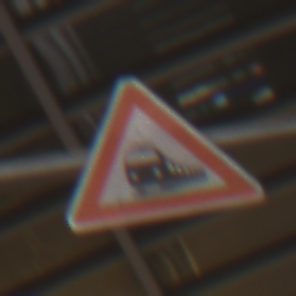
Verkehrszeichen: Bahnuebergang
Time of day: NotSpecified
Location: Indoor (Urban)
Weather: NotSpecified
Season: NotSpecified
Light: Artificial